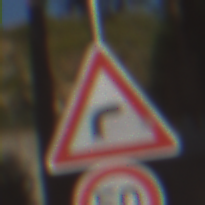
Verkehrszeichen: KurveRechts
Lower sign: Geschwindigkeit50
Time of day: MorningAfternoon
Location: Outdoor (Suburban)
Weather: Clear
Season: NotSpecified
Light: Natural